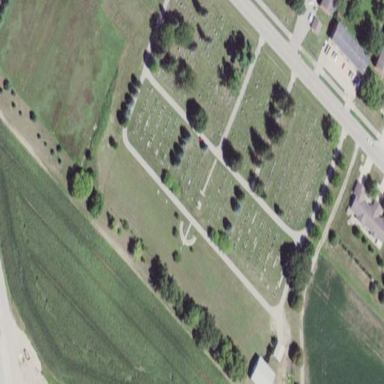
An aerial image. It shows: Cemetery.